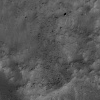
Atmospheric dust classification: not_dusty